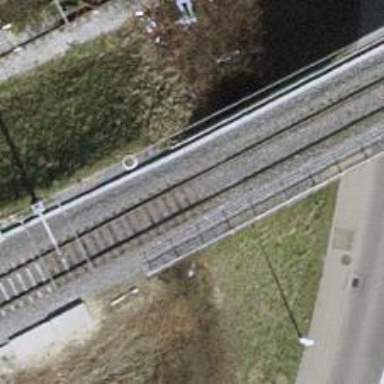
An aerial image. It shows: Single-track electrified railway with contact line.